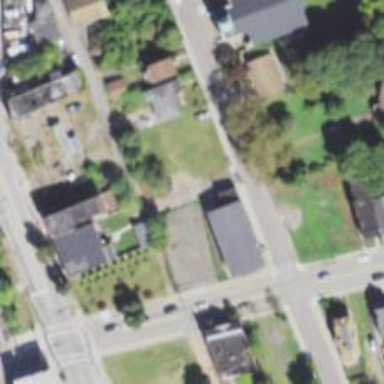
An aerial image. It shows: Alley classified as service road.